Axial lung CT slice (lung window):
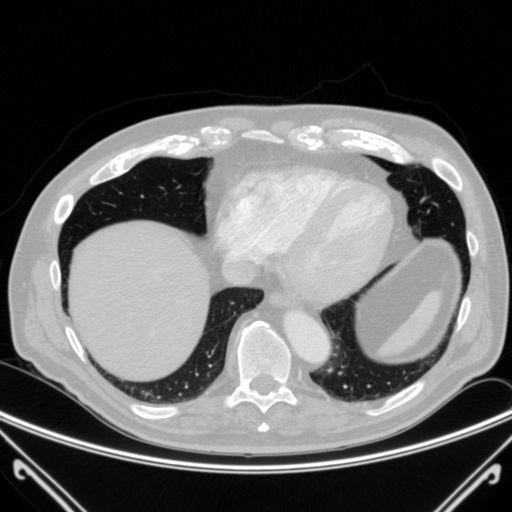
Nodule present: no